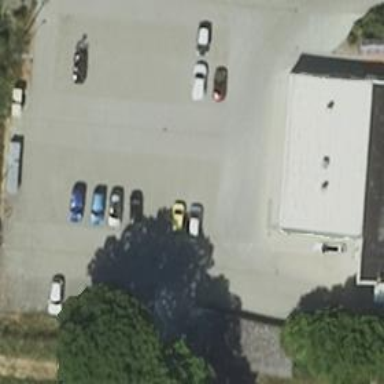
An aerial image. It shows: Road serving as parking aisle.